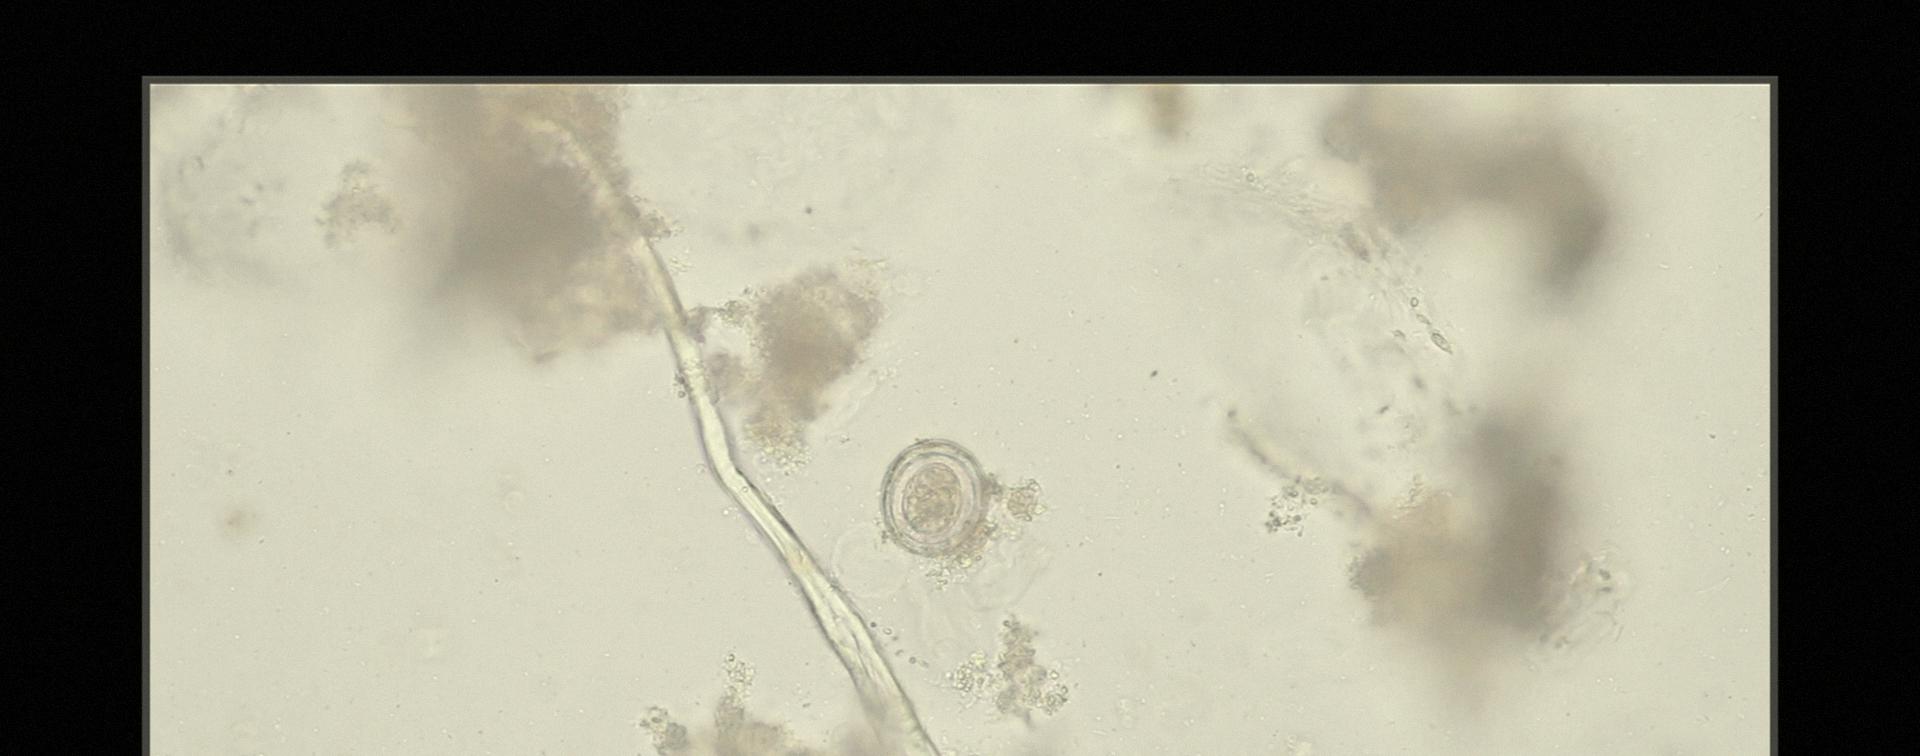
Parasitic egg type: Hymenolepis nana